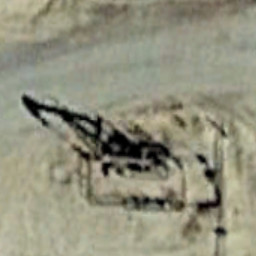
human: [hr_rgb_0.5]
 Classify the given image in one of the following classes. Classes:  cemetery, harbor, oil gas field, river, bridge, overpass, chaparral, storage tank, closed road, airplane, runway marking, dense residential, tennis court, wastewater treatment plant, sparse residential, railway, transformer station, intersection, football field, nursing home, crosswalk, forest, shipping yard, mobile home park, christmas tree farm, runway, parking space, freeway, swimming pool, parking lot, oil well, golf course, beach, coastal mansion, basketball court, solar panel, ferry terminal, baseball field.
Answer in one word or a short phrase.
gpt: oil well